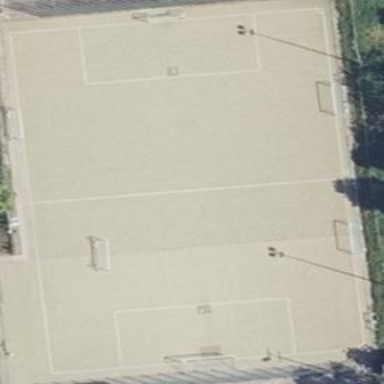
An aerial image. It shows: Soccer pitch with artificial turf for leisure sports activities.